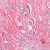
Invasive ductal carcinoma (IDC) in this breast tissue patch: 1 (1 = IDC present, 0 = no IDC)